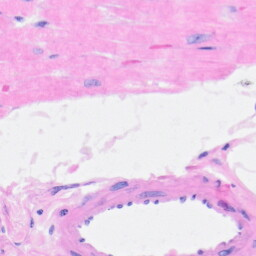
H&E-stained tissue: Heart